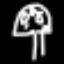
Label: mushroom